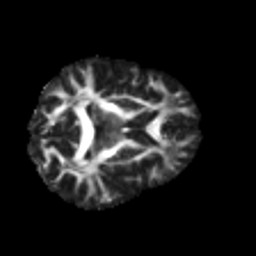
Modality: FA
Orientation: axial
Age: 44
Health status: ill
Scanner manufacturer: philips
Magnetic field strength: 3 T
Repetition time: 9 s
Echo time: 0.127 s